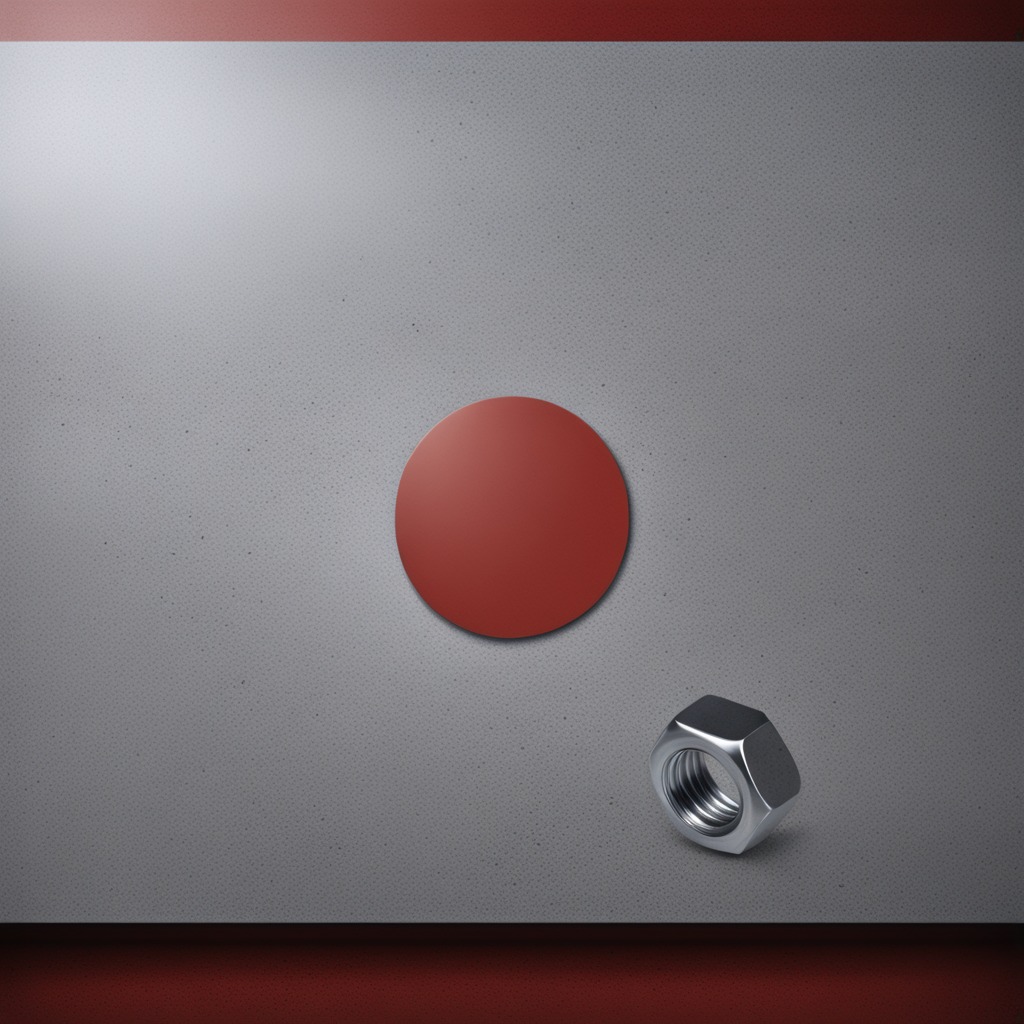
A metal nut is lying on the clean granite tabletop.